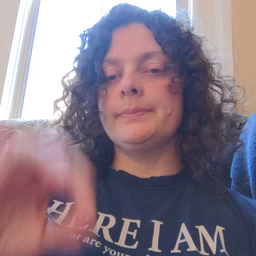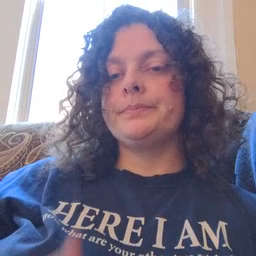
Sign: better